Question: Given a class inheritance hierarchy:

which says:
'''
class S inherits A1 and A2
class A1 and A2 inherits B1
class A2 inherits B2
class B2 inherits C1
'''
and for class , they have 'classifierBehavior' attribute setted, while
the class has no classiferBehavior.
Now the question is, when I run simulation for class S, then what behavior should be executed?
In Cameo Systems Modeler, the simulation engine will execute classifier behavior of , , and .
Is this the correct way and can be derived from UML spec?
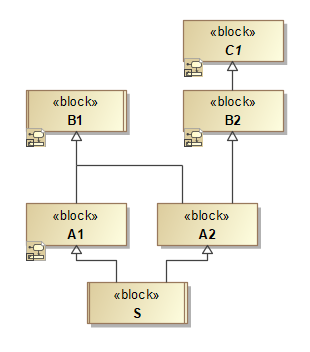
Answer: The UML specification doesn't tell us how to deal with multiple inherited classifierBehaviors. However, the fUML specification says:
> fUML 1.5 (page 151): [5] startBehavior [...] create a classifier behavior invocation for each of the types of the object of this object activation which has a classifier behavior [...].
So, I think the Cameo simulation engine works as specified, since the supertypes are in the list of types an object has. And, it really makes sense. If something is of two types, it should exhibit the behavior of both types. For example an inverter-charger will react to the events an inverter and a charger reacts to.
One thing I didn't find in the specification is, that when a Class has a classifierBehavior, the inherited behaviors should be replaced by it. I think it makes sense, because otherwise the inherited behaviors could never be changed. The simulation engine does exactly this.
Now, it is possible, that you want to select one of the inherited behaviors instead of defining a new one or executing them concurrently. This could be done by defining an empty Behavior with a generalization to the inherited classifierBehavior and assign this as classifierBehavior. This doesn't work in the simulation engine though. fUML excludes redefinition of ActivityNodes, so this could be an explanation why Activity generalization doesn't work. However, the "Precise Semantics of State Machines" specification allows redefinition of states.
So the only way I found was to create a new classifierBehavior and call one of the inherited behaviors.
The situation for resolving the method of an operation is different. For example it could have an output. Here only the modeler can decide, which output shall be returned. This is done by defining a new version of the operation that redefines both old versions and select the behavior from the desired ancestor as method of the new operation. I think this is fairly straight forward and no reason for rejecting multiple inheritance.